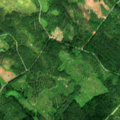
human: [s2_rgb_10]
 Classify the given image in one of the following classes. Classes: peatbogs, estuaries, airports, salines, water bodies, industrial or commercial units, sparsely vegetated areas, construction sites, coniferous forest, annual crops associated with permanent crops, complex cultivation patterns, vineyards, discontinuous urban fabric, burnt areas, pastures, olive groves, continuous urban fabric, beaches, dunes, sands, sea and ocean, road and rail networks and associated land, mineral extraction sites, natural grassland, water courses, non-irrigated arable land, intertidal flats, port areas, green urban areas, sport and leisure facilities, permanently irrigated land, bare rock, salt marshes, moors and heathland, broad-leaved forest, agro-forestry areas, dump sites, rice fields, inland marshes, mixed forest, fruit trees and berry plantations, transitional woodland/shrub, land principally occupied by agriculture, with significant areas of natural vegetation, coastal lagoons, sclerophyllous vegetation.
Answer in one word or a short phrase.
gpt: coniferous forest, mixed forest, transitional woodland/shrub